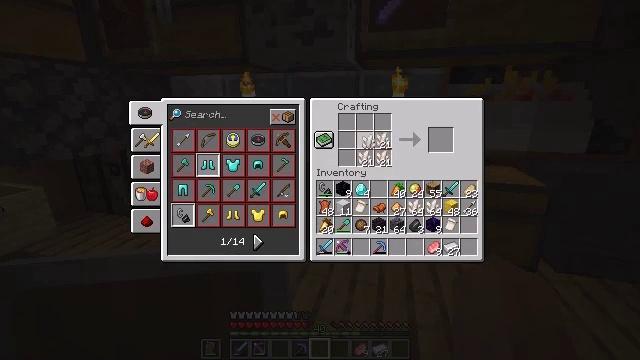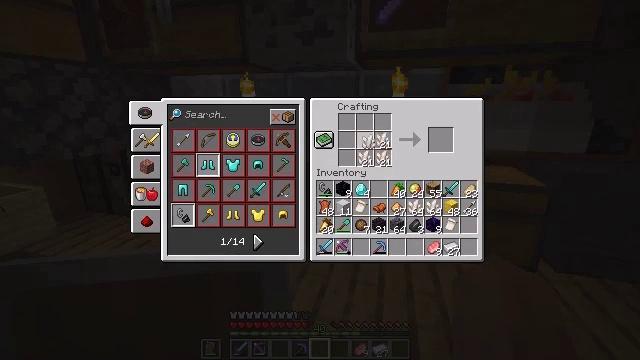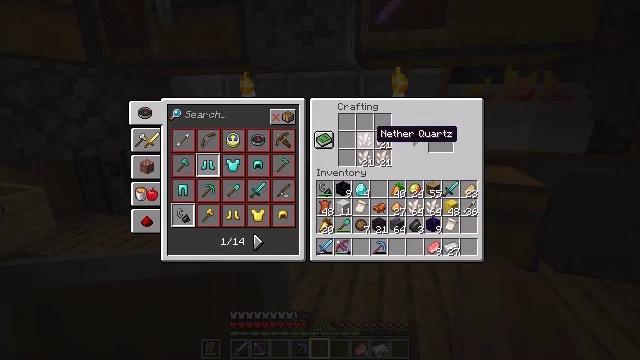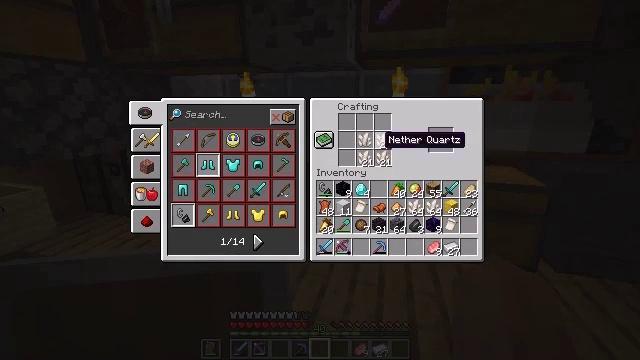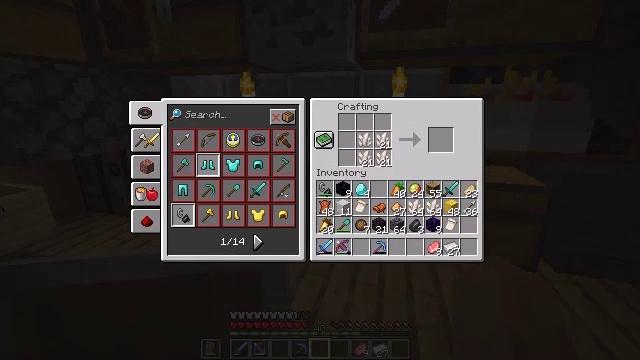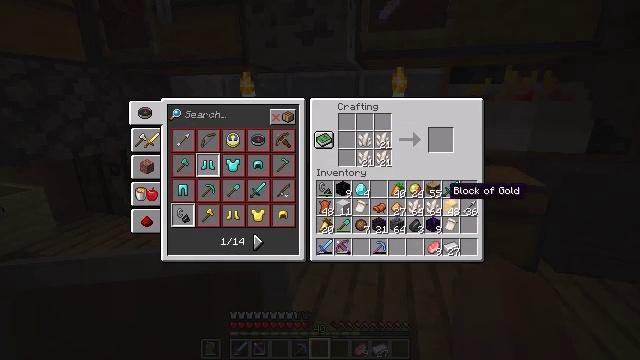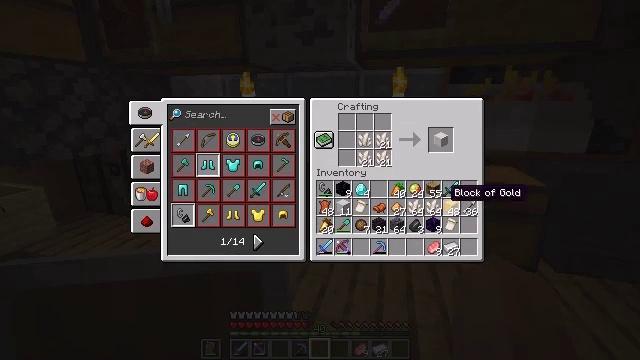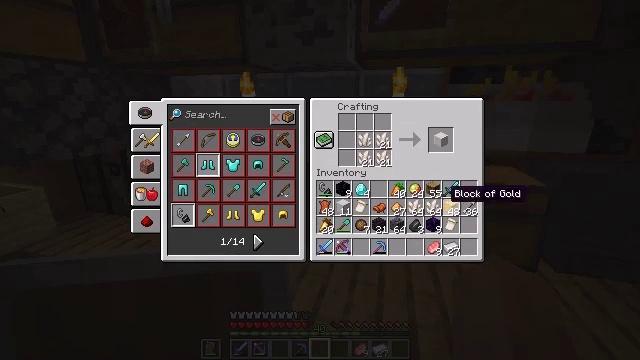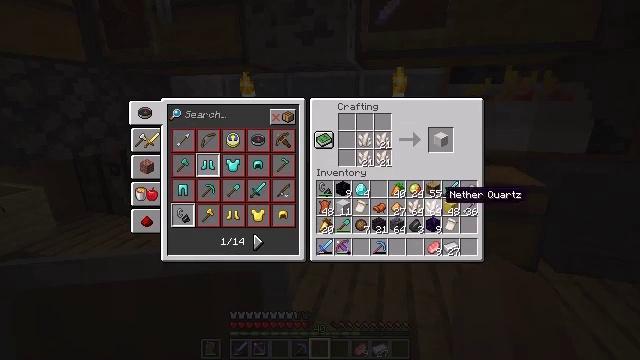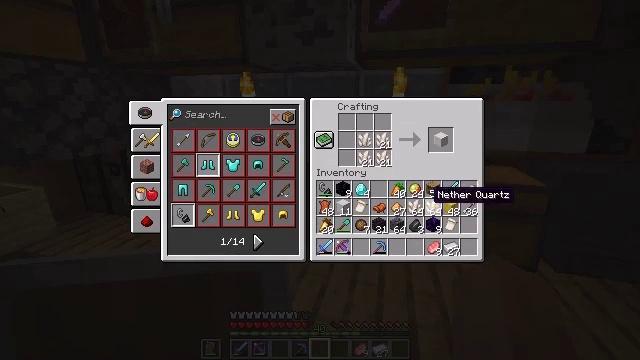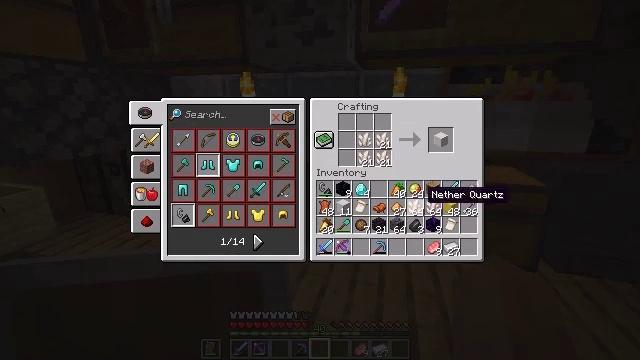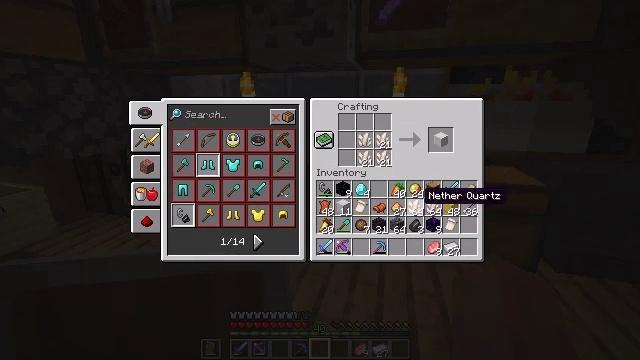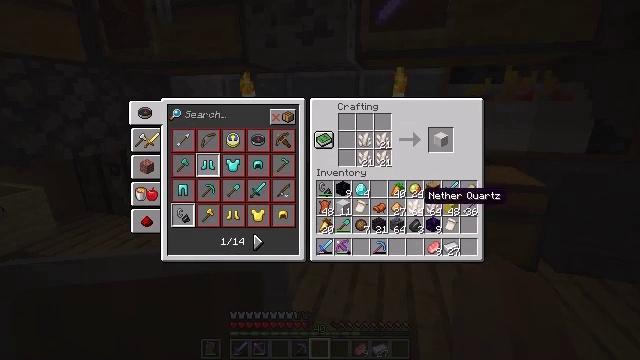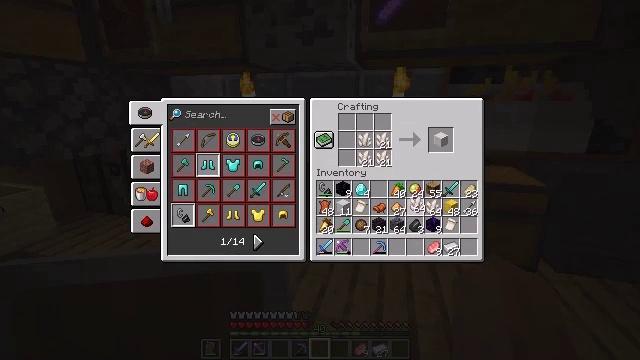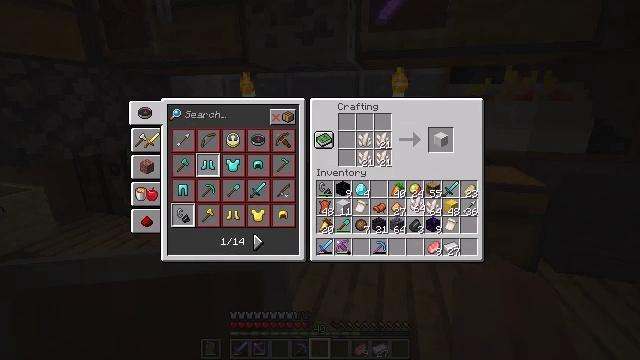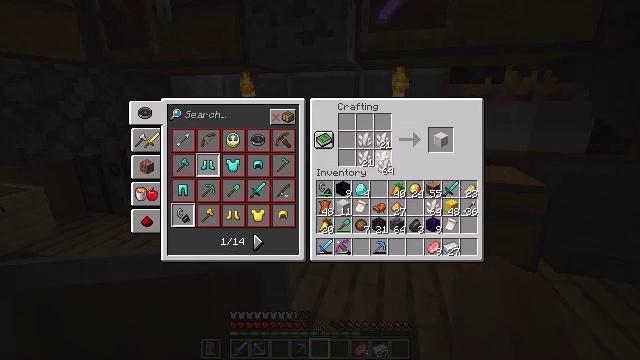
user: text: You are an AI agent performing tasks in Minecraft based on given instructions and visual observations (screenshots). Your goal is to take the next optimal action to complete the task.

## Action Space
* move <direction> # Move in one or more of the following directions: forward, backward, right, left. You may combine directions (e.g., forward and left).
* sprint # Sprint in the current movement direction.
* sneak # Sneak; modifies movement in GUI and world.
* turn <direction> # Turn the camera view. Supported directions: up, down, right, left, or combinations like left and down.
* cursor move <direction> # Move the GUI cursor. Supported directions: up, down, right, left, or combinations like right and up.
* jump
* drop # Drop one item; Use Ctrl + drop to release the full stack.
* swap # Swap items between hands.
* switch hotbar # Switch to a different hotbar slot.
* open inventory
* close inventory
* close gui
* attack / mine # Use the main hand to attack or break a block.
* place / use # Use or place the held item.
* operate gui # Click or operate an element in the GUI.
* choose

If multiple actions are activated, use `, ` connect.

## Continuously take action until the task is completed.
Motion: motion action
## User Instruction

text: Obtain a quartz block through crafting nether quartz on the crafting table.
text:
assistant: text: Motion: operate gui
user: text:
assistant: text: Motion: no_op
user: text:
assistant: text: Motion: cursor move right
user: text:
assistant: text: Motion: cursor move right and down
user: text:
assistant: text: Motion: cursor move right and down
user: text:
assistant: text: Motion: no_op
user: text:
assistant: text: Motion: no_op
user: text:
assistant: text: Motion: no_op
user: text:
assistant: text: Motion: cursor move left
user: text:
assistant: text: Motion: no_op
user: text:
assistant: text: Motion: no_op
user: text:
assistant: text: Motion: no_op
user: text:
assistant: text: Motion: operate gui
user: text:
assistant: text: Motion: operate gui
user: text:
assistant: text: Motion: cursor move left and up, operate gui
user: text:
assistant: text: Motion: cursor move left and up
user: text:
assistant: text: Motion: cursor move up
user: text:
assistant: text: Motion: no_op
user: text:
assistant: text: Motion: no_op
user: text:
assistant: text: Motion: cursor move right and down
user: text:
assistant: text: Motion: no_op
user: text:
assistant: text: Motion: no_op
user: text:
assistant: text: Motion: no_op
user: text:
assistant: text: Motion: no_op
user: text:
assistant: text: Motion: operate gui
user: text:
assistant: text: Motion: operate gui
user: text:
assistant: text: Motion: no_op
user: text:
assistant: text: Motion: cursor move right and down
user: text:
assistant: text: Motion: cursor move right and down
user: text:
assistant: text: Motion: no_op